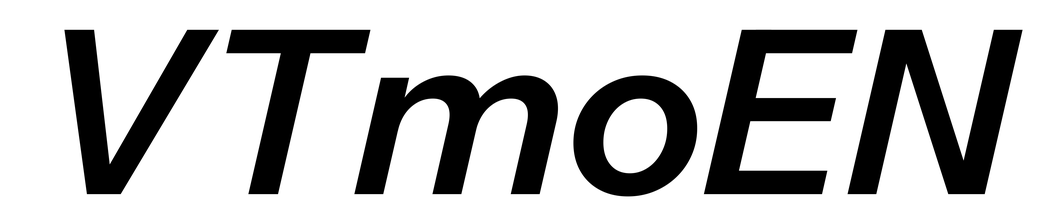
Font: InstrumentSans-Italic_SemiBold_Italic